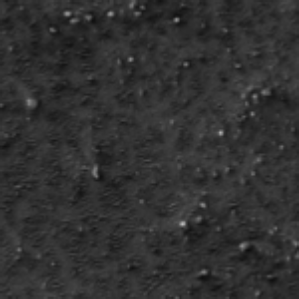
Label: frost